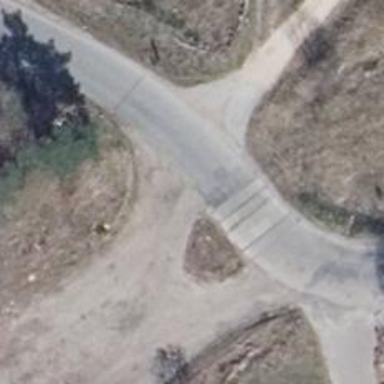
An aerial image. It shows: Dirt track road with grade 4 tracktype.